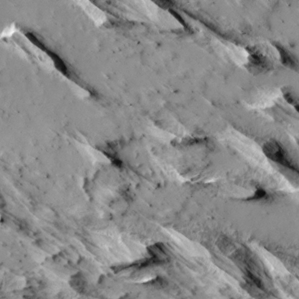
Label: non_frost